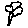
Label: tree